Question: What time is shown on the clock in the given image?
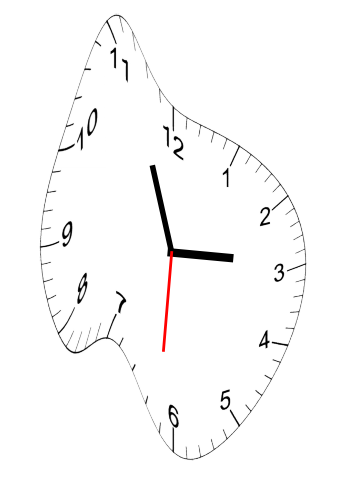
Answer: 02:56:31